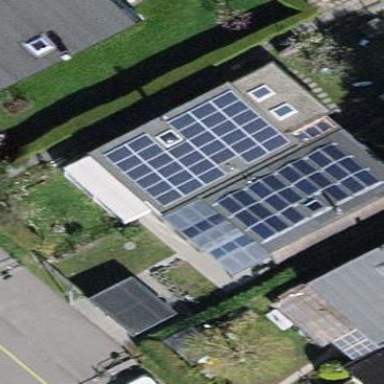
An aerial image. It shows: Solar photovoltaic panel generator.